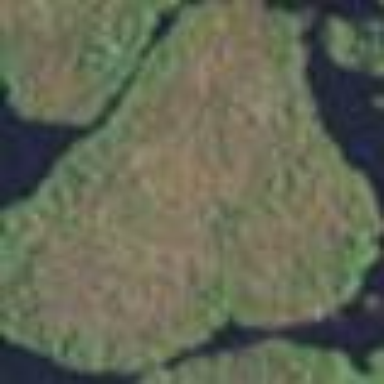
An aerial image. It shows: Tidal wetland characterized by bog vegetation.